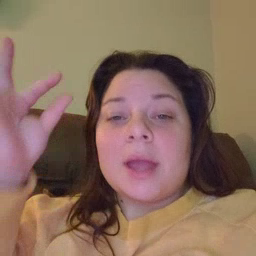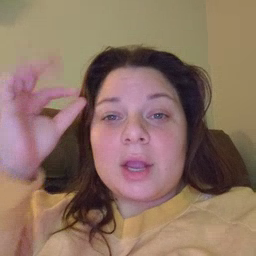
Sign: hair